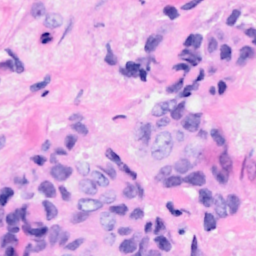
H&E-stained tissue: Breast